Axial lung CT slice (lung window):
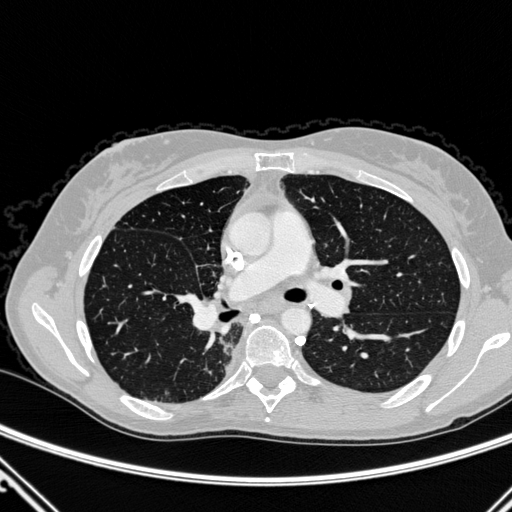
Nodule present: no